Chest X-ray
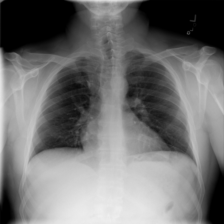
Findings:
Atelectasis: negative
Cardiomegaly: negative
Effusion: negative
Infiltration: negative
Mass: negative
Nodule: negative
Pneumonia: negative
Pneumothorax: negative
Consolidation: negative
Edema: negative
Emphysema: negative
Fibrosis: negative
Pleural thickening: negative
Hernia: negative